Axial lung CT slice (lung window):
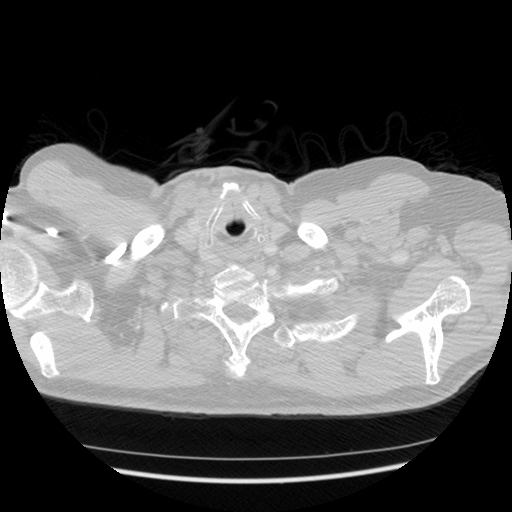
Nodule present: no